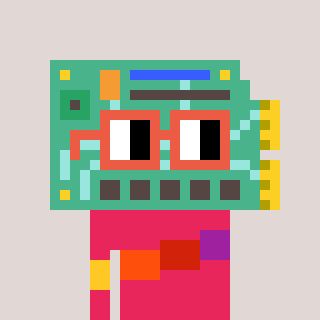
a pixel art character with square orange glasses, a chipboard-shaped head and a redpinkish-colored body on a warm background